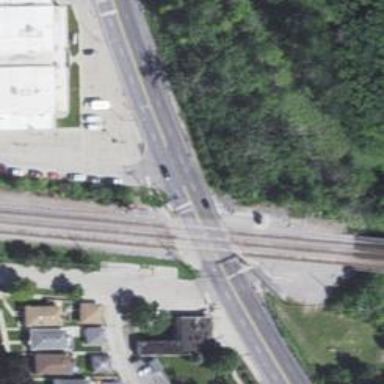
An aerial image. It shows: Railway level crossing.